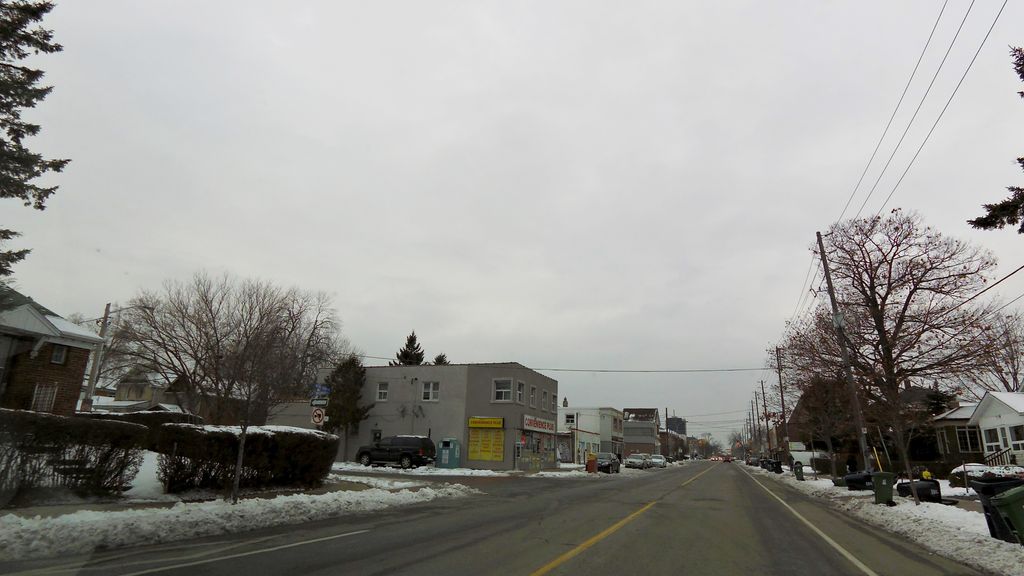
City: toronto